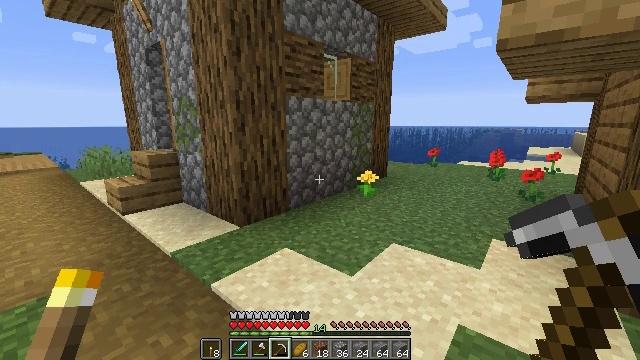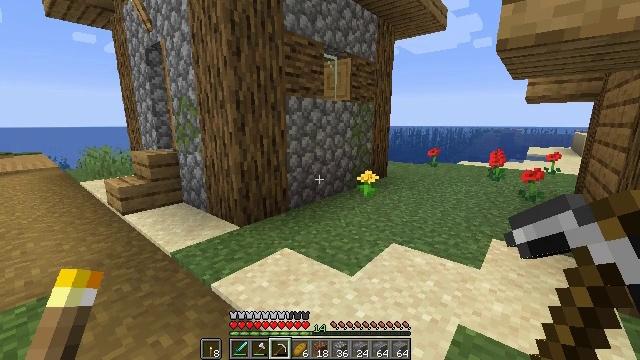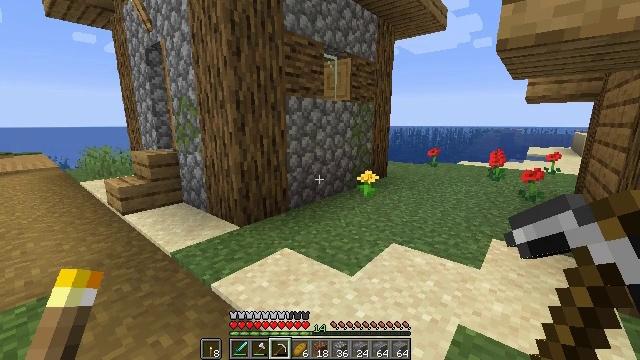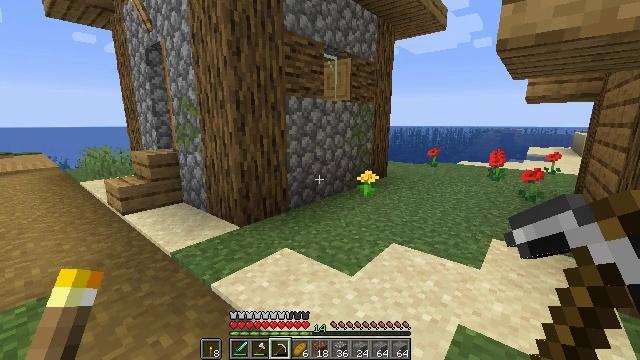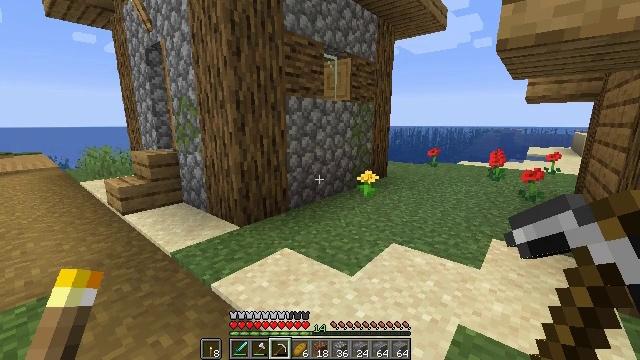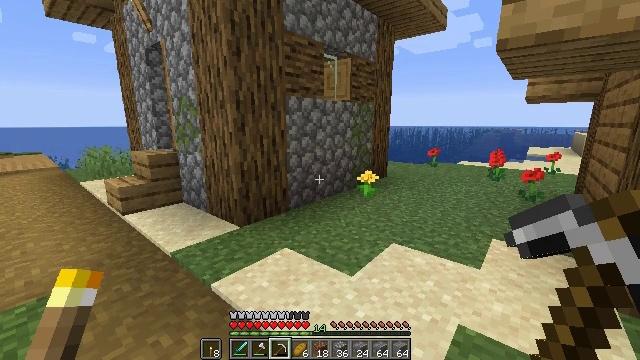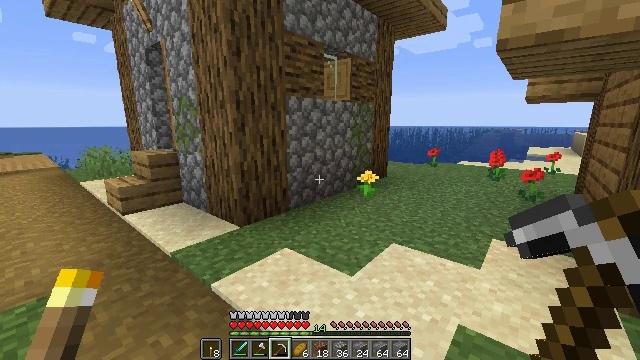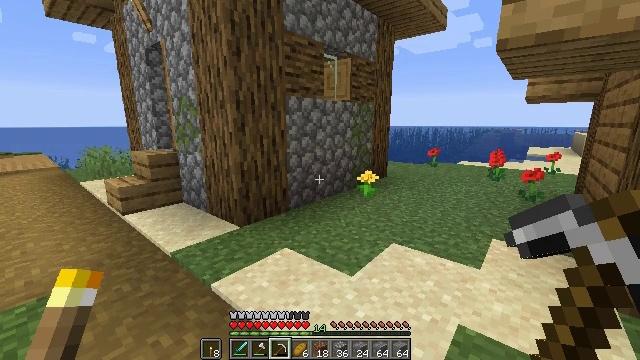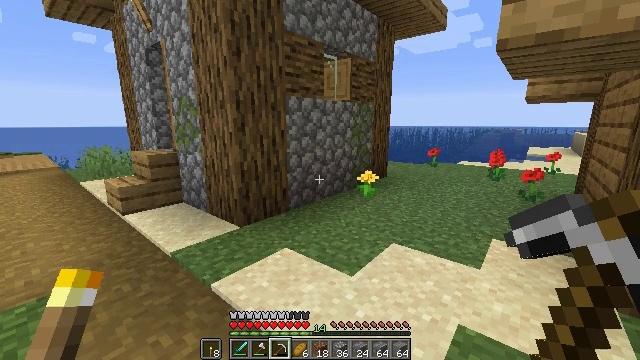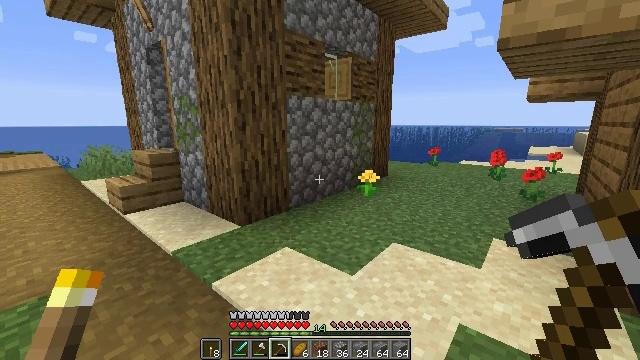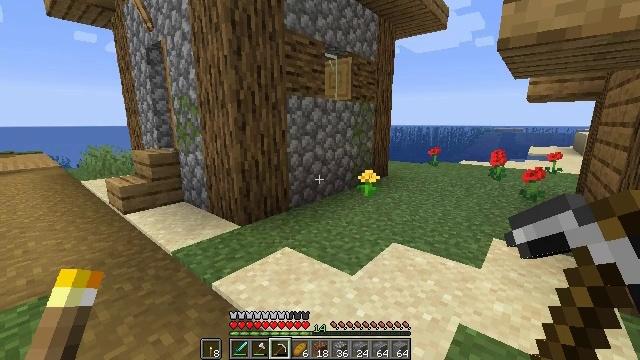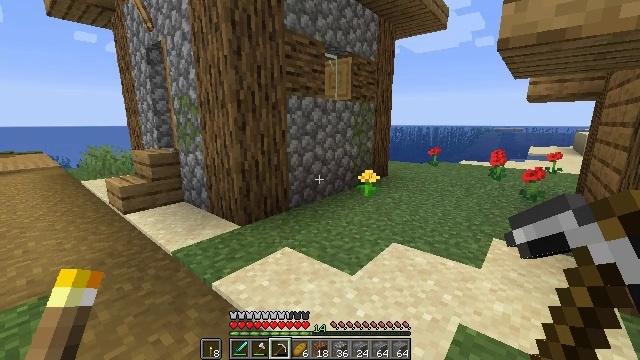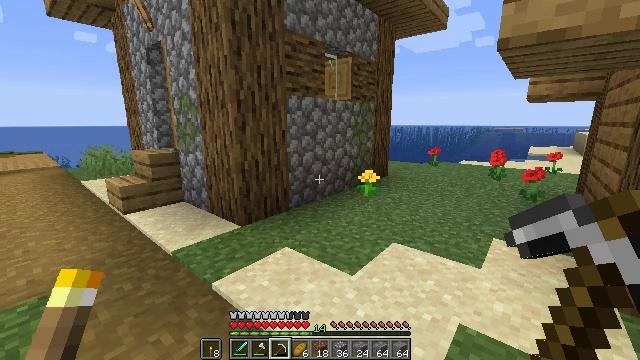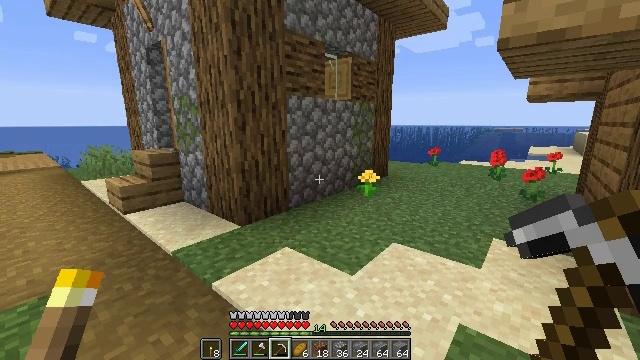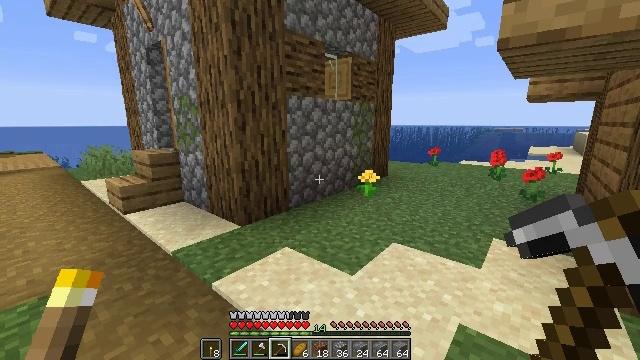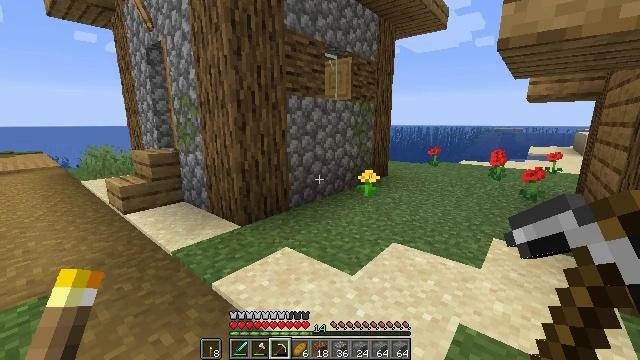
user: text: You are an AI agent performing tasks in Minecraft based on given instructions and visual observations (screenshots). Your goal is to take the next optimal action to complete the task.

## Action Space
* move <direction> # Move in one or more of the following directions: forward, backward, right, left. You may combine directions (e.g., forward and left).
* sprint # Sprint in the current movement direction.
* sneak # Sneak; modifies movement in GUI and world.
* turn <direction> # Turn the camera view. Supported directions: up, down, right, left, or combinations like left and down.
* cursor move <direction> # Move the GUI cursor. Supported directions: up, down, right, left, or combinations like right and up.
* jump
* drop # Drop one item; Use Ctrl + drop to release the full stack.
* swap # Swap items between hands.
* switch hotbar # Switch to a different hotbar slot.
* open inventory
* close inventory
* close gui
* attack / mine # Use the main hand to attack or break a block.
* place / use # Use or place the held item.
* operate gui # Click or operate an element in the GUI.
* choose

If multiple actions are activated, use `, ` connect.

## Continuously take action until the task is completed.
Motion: motion action
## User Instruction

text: Break the oak stairs.
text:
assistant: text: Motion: no_op
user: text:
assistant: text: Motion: no_op
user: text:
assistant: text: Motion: no_op
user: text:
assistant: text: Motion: no_op
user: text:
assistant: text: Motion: no_op
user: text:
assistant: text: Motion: no_op
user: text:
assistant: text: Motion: no_op
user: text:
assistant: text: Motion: no_op
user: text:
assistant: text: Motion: no_op
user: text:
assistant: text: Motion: no_op
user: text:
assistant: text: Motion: no_op
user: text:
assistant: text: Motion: no_op
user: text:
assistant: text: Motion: no_op
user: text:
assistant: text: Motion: no_op
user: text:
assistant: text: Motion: no_op
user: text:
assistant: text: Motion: no_op
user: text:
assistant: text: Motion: no_op
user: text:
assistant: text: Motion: no_op
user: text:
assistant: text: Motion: no_op
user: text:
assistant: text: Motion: no_op
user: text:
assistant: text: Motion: no_op
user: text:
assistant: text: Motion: no_op
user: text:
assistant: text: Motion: no_op
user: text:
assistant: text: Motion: no_op
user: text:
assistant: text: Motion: no_op
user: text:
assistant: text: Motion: no_op
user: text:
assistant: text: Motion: no_op
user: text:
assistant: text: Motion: no_op
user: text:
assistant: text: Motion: no_op
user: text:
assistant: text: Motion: no_op